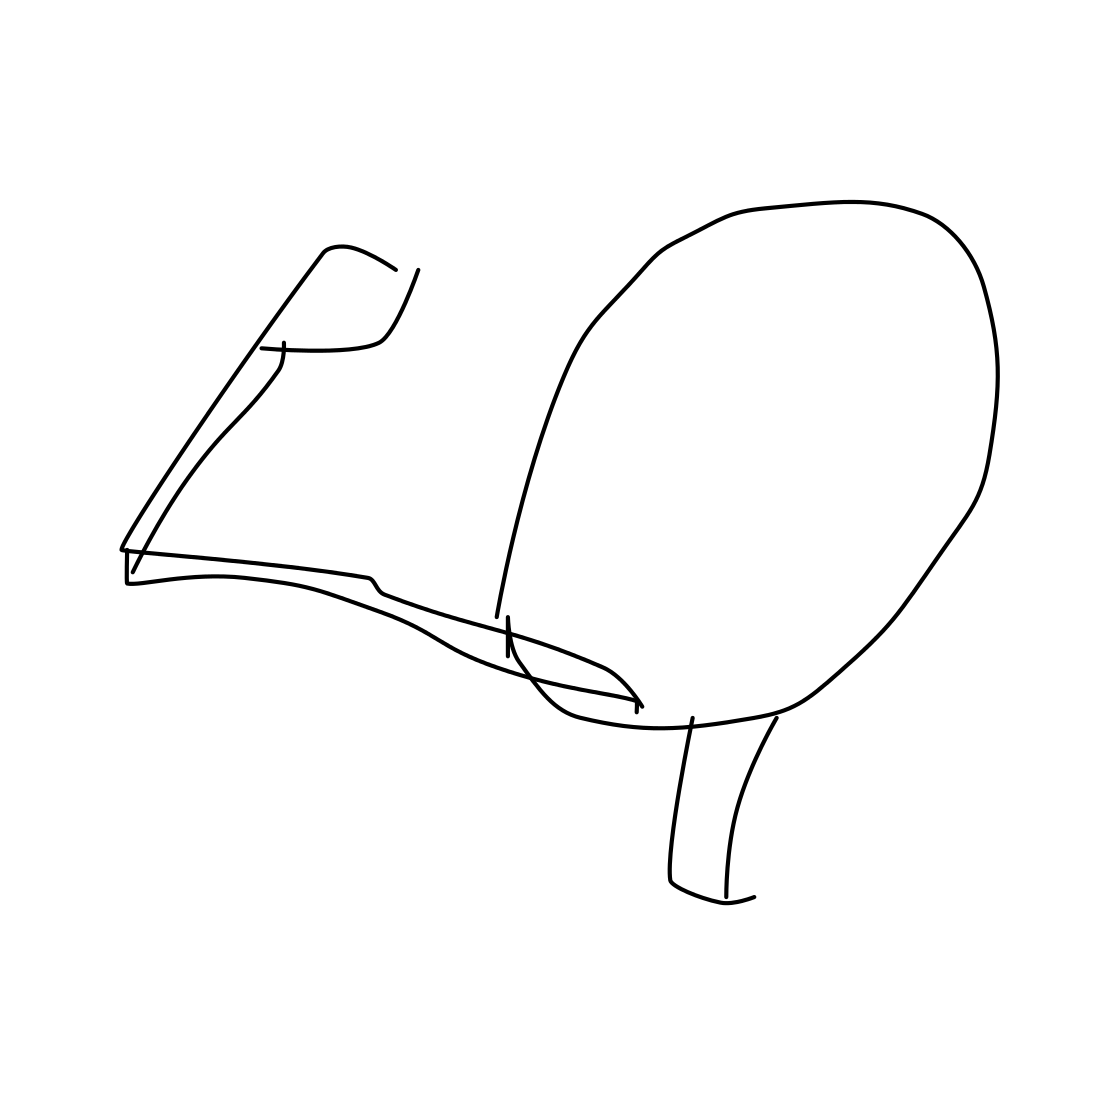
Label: satellite dish